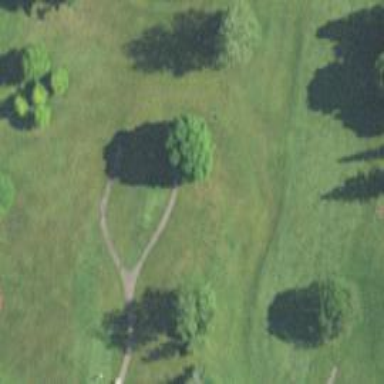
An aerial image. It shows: Path used for both walking and golf.